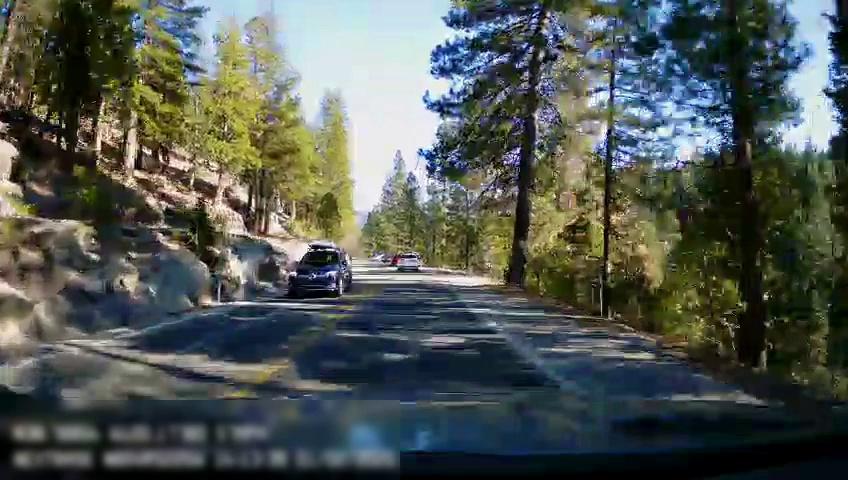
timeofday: Day
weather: Sunny
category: Drivable Space
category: Vehicles | SUV
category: Vehicles | SUV
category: Lanes | Current Lane